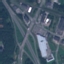
Land use / land cover: Highway